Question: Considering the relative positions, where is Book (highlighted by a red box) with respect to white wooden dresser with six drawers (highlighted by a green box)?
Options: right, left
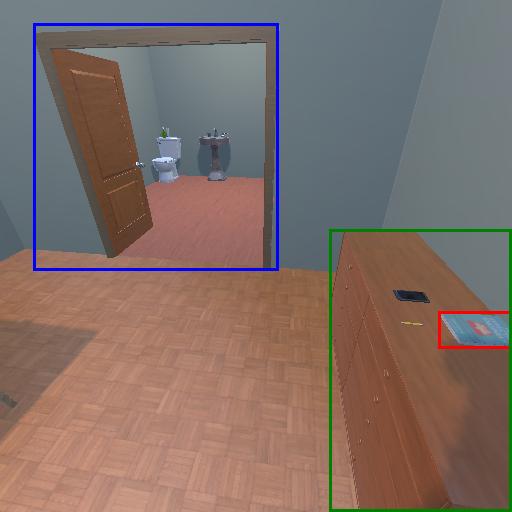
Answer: right